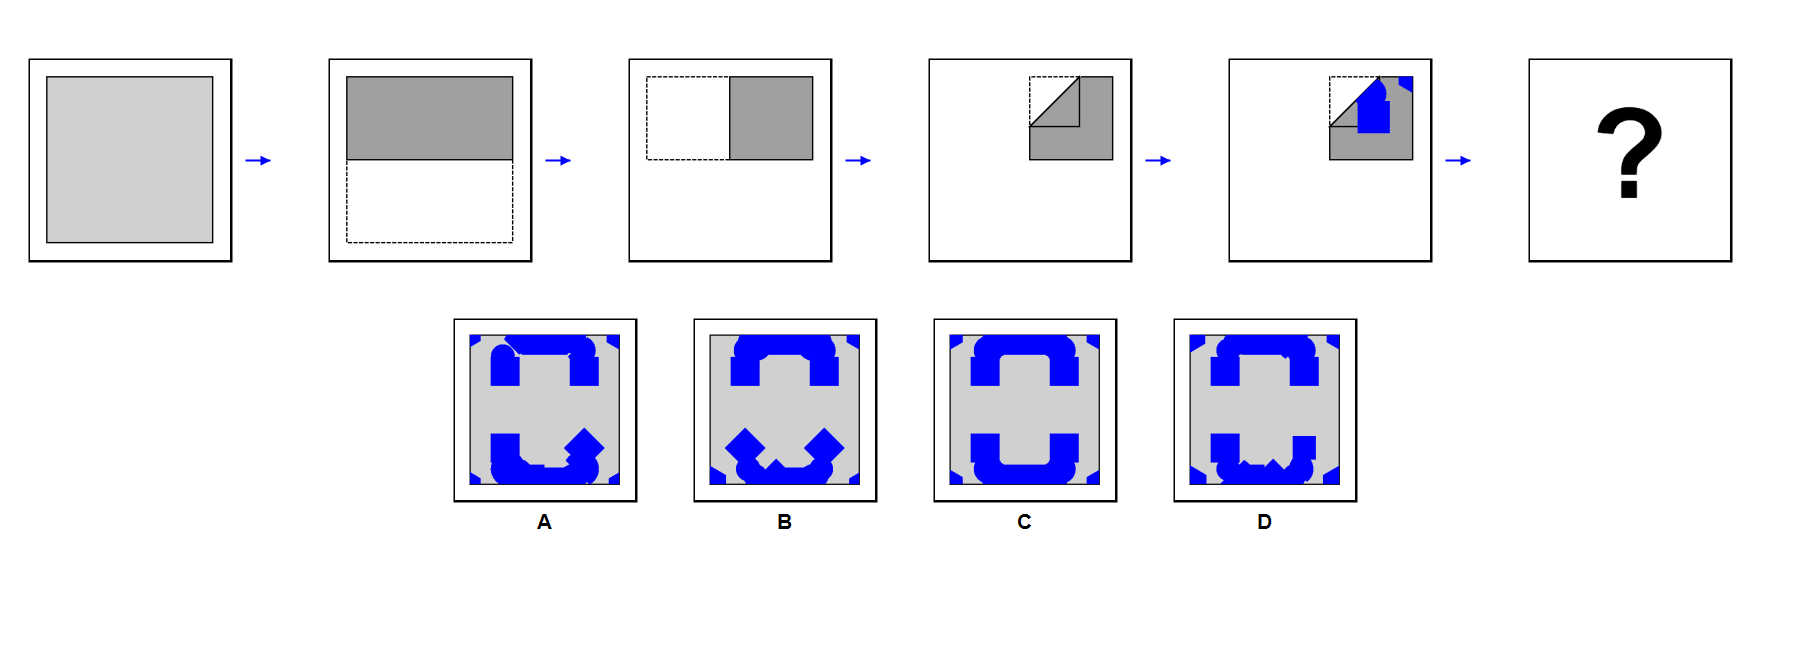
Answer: C